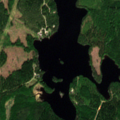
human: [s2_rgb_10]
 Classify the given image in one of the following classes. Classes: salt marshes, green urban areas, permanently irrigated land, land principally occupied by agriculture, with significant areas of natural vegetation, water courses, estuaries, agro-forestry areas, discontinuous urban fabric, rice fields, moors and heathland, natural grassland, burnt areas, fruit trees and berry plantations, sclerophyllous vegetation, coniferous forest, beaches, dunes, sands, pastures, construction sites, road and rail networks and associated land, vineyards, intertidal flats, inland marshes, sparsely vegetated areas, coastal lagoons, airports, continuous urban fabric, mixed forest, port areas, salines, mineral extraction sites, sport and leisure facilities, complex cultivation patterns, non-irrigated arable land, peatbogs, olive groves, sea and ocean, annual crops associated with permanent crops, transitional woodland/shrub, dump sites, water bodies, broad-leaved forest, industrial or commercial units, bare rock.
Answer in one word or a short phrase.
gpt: coniferous forest, mixed forest, transitional woodland/shrub, water bodies